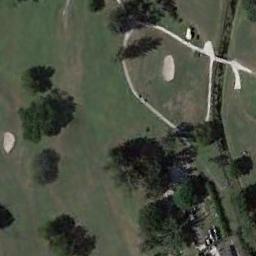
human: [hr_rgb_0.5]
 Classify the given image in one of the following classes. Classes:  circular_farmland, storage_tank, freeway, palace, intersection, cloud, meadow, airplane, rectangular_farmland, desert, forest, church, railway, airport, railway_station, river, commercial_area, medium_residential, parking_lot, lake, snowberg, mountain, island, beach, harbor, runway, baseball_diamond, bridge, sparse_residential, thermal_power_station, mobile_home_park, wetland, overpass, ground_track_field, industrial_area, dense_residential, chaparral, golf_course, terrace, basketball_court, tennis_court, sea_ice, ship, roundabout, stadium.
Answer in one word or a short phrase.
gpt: golf_course